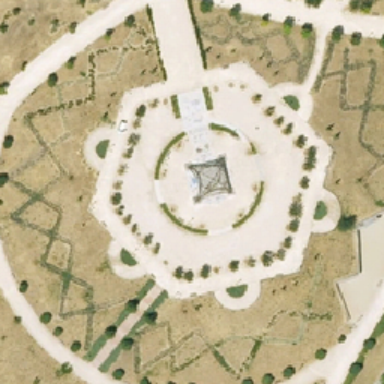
A square with six edges and semicircular flower beds on five sides surrounded by bare ground .